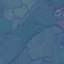
Land use / land cover class: Pasture